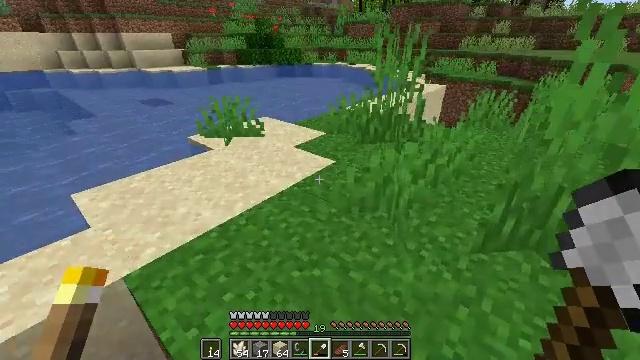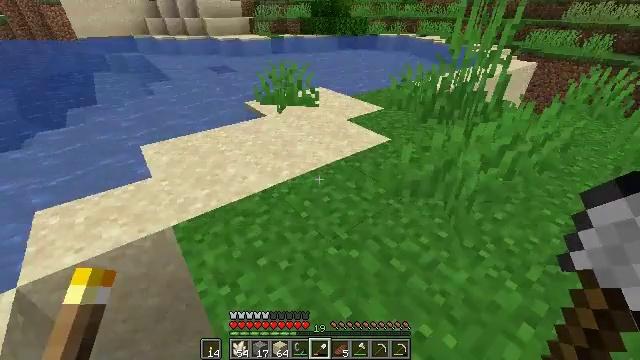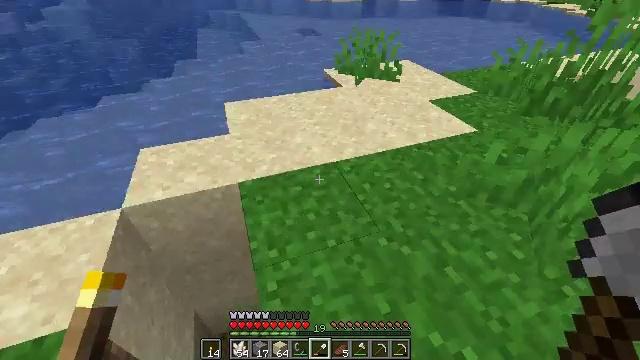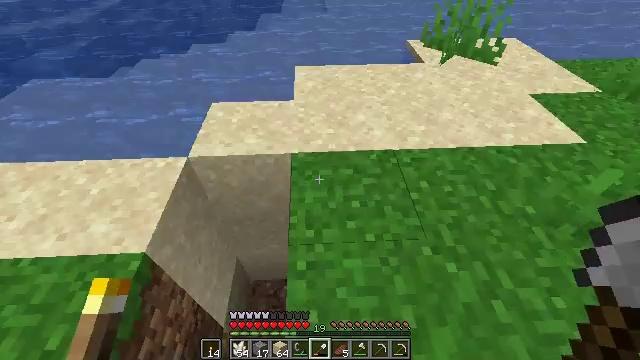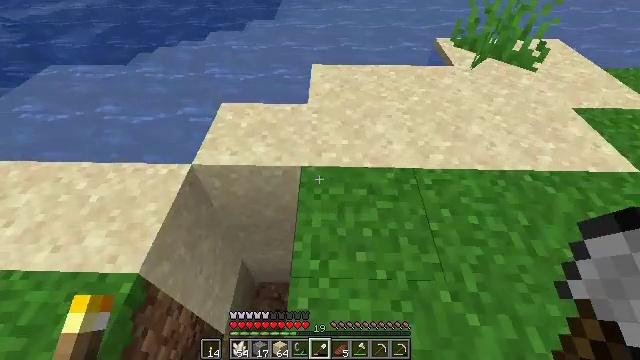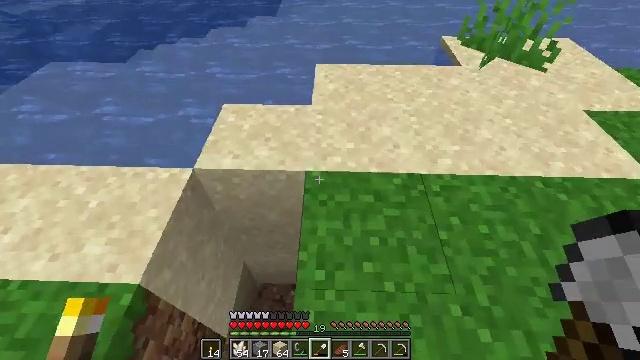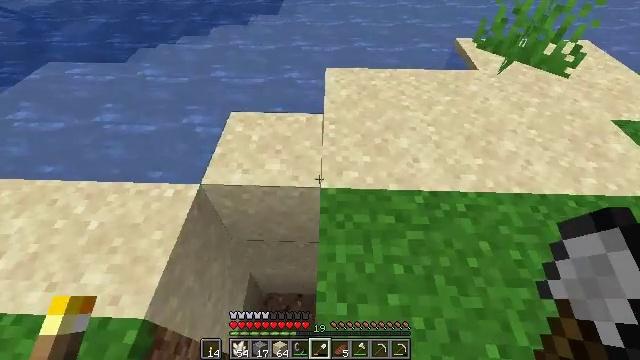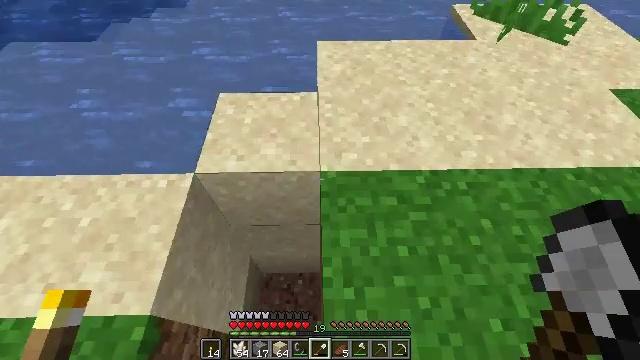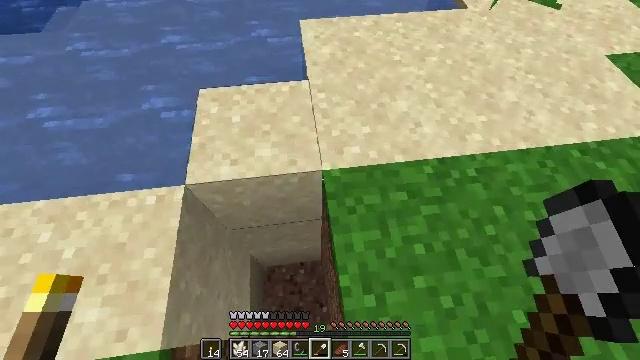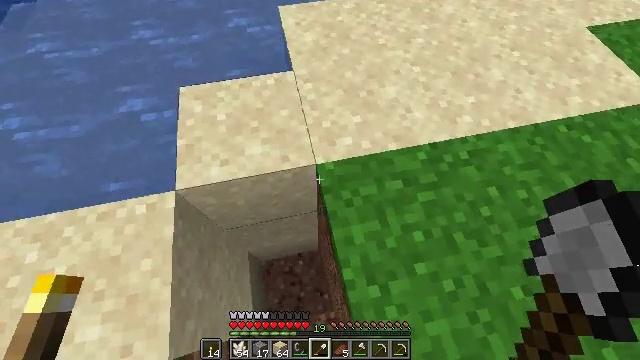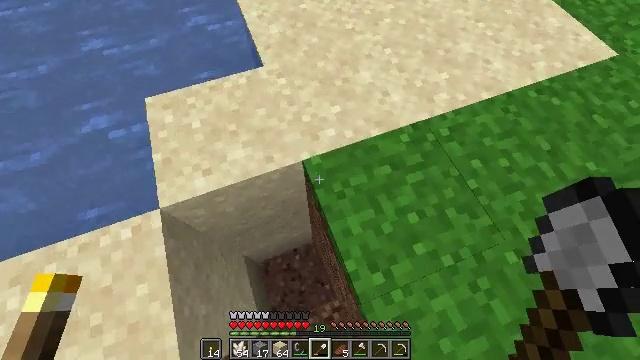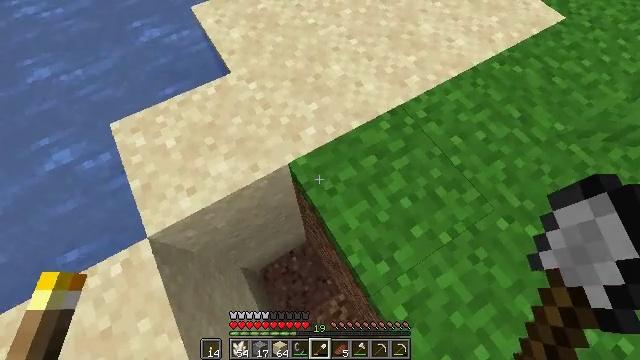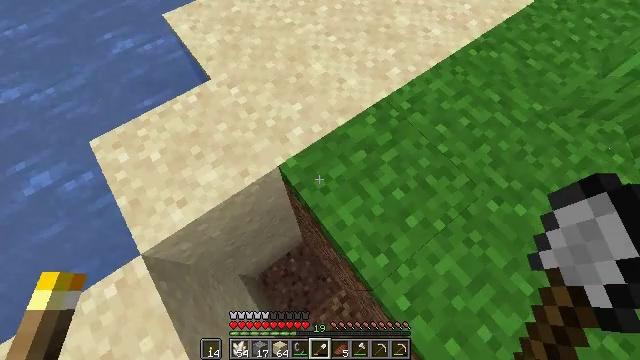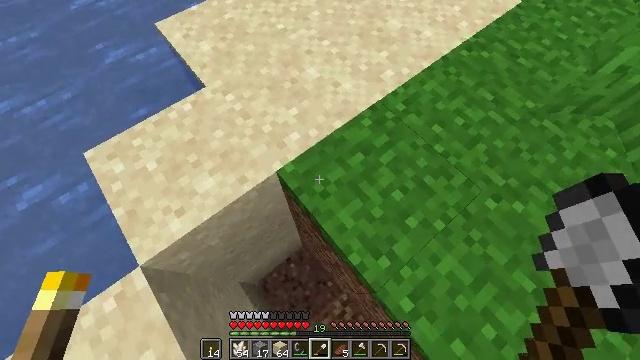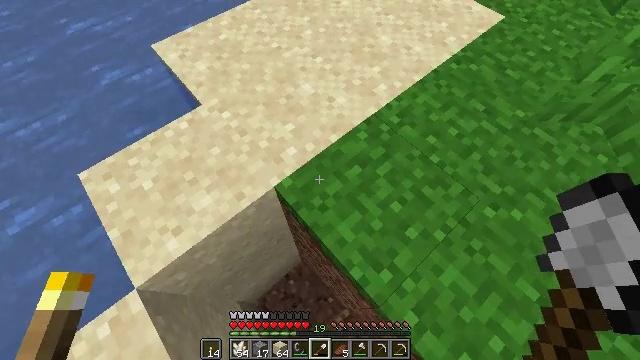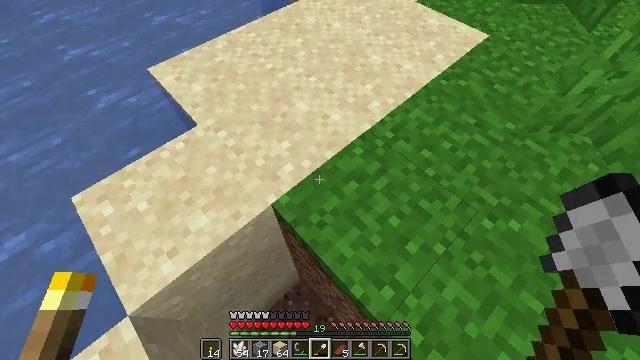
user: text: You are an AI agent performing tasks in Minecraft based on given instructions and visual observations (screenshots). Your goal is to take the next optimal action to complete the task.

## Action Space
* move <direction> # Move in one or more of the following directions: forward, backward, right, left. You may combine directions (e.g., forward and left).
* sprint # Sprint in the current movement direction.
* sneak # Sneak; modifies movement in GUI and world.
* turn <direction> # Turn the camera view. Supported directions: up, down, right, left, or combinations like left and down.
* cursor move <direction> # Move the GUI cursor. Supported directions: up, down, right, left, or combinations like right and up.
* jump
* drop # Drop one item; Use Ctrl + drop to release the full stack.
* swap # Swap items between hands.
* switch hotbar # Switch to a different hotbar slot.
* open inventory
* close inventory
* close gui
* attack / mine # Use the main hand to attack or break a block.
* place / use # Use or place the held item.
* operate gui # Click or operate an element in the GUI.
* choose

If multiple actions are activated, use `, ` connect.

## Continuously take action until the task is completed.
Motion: motion action
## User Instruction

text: Attack the ground to gather sand.
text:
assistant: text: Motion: move forward, turn left and down
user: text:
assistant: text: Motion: move forward, turn left and down
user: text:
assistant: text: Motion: move forward, turn left and down
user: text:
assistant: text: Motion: move forward and move left, turn left and down
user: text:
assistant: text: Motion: move forward and move left
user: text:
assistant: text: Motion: move forward and move left
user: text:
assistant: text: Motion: move forward and move left, turn right and down
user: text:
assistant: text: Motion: move forward, turn right and down
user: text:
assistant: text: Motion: turn right and down
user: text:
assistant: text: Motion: turn right and down
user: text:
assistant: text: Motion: turn right
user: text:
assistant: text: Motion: turn right
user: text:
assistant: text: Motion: turn right
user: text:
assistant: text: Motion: turn right and up
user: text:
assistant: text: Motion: turn right and up
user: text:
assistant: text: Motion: no_op
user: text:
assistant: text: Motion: no_op
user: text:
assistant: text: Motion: no_op
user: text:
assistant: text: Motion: no_op
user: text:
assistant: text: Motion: no_op
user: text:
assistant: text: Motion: no_op
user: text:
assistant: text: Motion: turn left
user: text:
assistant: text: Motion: turn left and up
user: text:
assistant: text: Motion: move forward
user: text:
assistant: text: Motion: move forward
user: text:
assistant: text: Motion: move forward
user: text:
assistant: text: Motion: turn down, attack / mine
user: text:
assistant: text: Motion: turn down, attack / mine
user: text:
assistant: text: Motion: attack / mine
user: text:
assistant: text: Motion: attack / mine